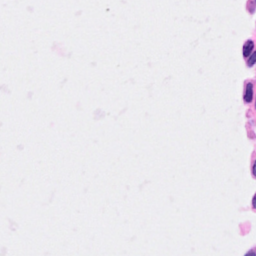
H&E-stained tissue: Breast